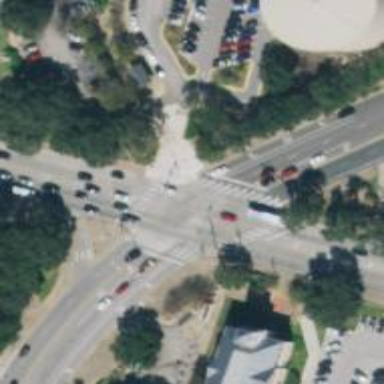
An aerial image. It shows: Marked crossing with zebra stripes on the road.